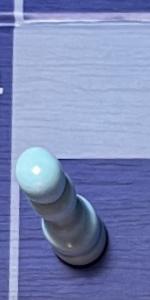
Label: Pawn_White